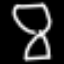
Label: hourglass